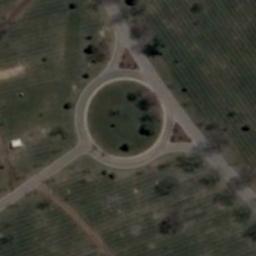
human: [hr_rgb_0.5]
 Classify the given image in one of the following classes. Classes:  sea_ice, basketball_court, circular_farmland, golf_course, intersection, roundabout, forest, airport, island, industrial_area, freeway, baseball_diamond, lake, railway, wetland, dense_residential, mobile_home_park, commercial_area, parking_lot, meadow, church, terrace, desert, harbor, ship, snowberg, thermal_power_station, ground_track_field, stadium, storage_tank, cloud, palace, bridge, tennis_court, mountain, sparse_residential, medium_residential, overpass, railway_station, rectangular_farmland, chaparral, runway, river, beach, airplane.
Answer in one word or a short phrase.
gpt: roundabout